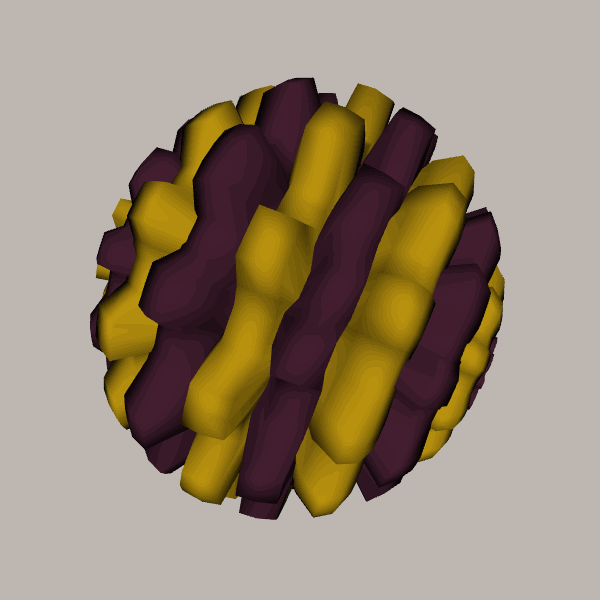
Background: light